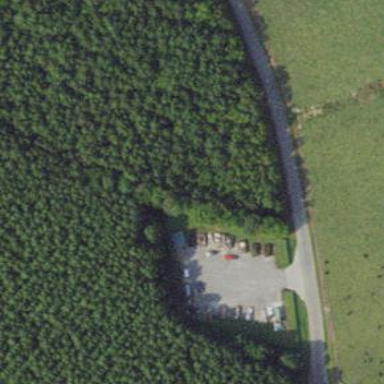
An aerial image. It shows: Recycling centre providing amenities for recycling.